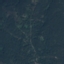
Label: Forest